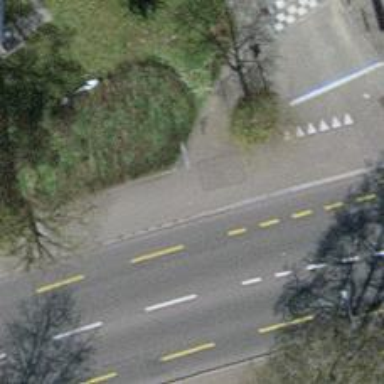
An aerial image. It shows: Asphalt sidewalk.